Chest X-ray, PA view. Patient: 29 years old, sex M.
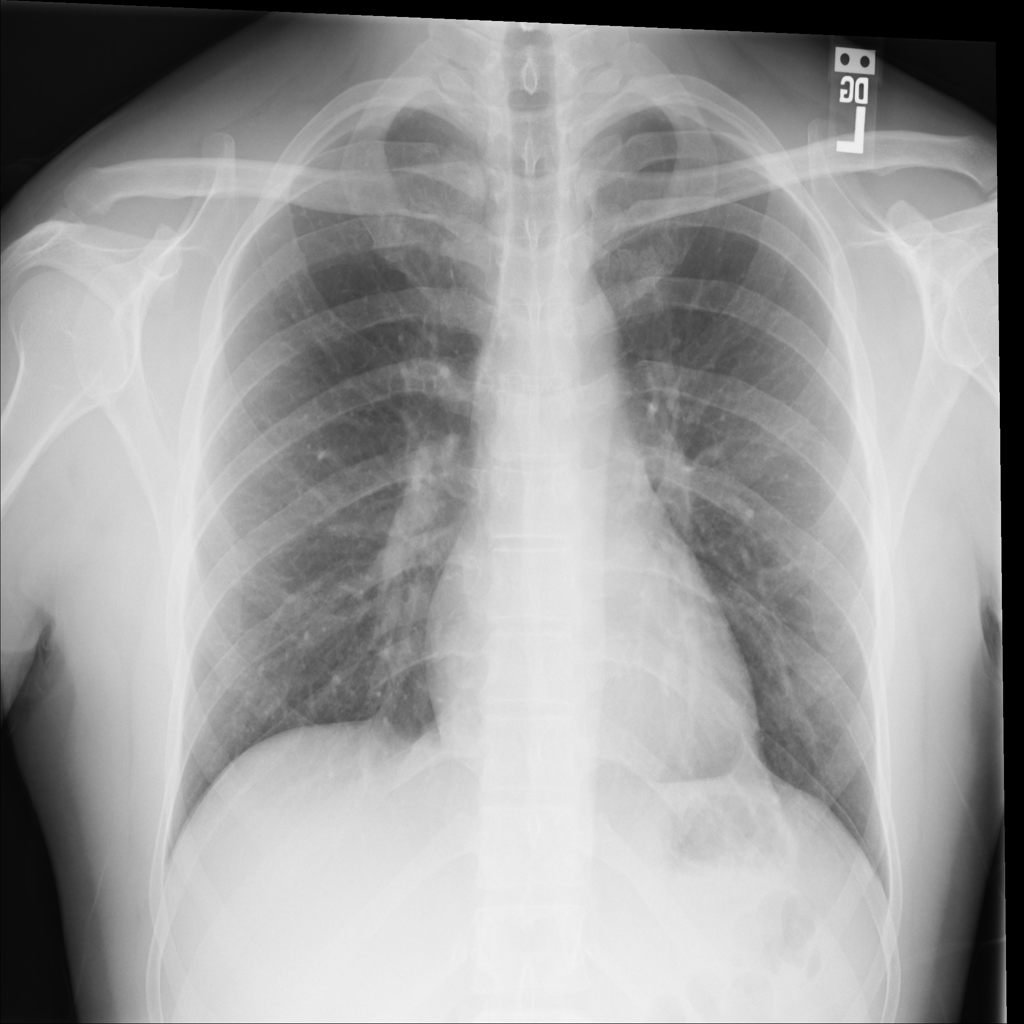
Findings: No Finding